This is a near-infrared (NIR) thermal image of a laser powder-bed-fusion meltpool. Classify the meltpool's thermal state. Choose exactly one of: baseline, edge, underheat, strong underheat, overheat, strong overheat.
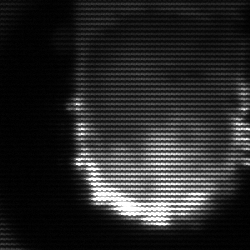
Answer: baseline